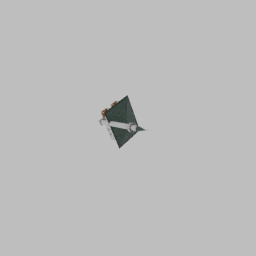
Label: architecture